Question: I have created a Crystal Report that uses a stored procedure on my SQL Server to return all cards that make a transaction within a given time-scale.
I intend to only identify if a card has been used, and then return the last row (transaction) that the card has made. This should mean that I only return one row per card, regardless of how many transactions are made.
However, when I create a report my output looks like this:

My stored procedure looks like this:
'''
ALTER PROCEDURE [dbo].[RptCardUseDateRange]
-- Add the parameters for the stored procedure here
@DateStart datetime,
@DateEnd datetime
AS
BEGIN
SELECT
PK_Customer,
dbo.getCustomerFullName(PK_Customer) AS FullName,
CardNumber,
NRTransactions,
SchemeName,
DateOfLastTransaction,
TransactionDate
FROM
[Card] C
INNER JOIN CardStatus CS ON C.FK_CardStatus = CS.PK_CardStatus
LEFT JOIN Customer CU ON C.FK_Customer = CU.PK_Customer
INNER JOIN [User] U ON CU.FK_User = U.PK_User
INNER JOIN [Scheme] S ON CU.FK_Scheme = S.PK_Scheme
INNER JOIN [Transaction] T ON C.PK_Card = T.FK_Card
WHERE
TransactionDate BETWEEN @DateStart AND @DateEnd
ORDER BY PK_Customer desc, CardNumber
END
'''
So SO my question is, what should I add to only return one row per card number?
From other posts I have looked at, I have an idea it is something like:
'''
cross apply(select top 1 PK_Transaction From [Transaction] T where T.FK_Card = C.PK_Card) X
'''
But this does nothing, as I suspect I am putting the wrong parameters in.
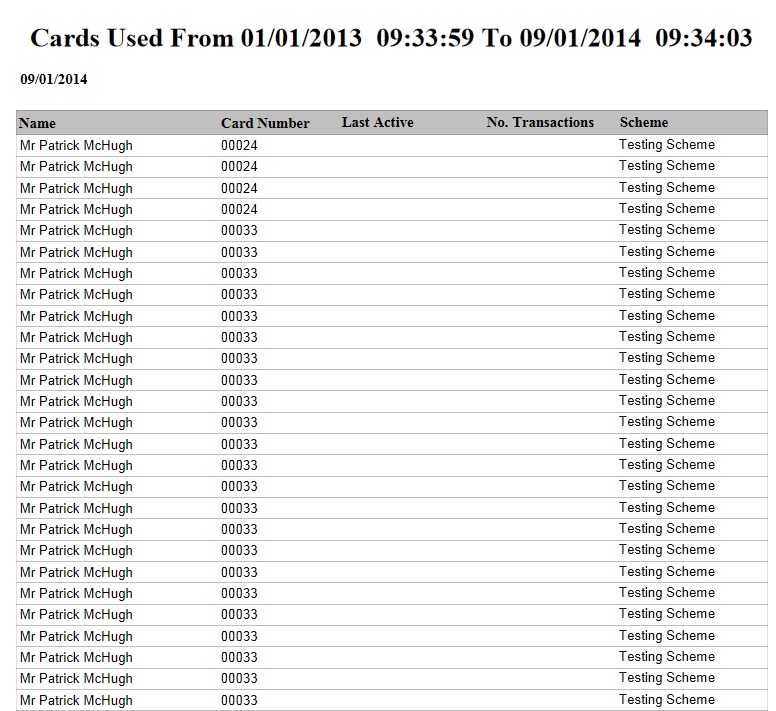
Answer: You need to find the MAX transaction date for each card and get just those records
'''
WITH Data(PK_Customer,FullName, CardNumber, NRTransactions, SchemeName, TransactionDate)
AS
(
SELECT
PK_Customer,
dbo.getCustomerFullName(PK_Customer) AS FullName,
CardNumber,
NRTransactions,
SchemeName,
DateOfLastTransaction,
TransactionDate
FROM
[Card] C
INNER JOIN CardStatus CS ON C.FK_CardStatus = CS.PK_CardStatus
LEFT JOIN Customer CU ON C.FK_Customer = CU.PK_Customer
INNER JOIN [User] U ON CU.FK_User = U.PK_User
INNER JOIN [Scheme] S ON CU.FK_Scheme = S.PK_Scheme
INNER JOIN [Transaction] T ON C.PK_Card = T.FK_Card
WHERE
TransactionDate BETWEEN @DateStart AND @DateEnd
)
SELECT d.*
FROM DATA d
INNER JOIN (
SELECT CardNumber, MAX(TransactionDate) AS TransactionDate
FROM DATA
GROUP BY CardNumber
) md ON d.CardNumber=md.CardNumber and d.TransactionDate = md.TransactionDate
ORDER BY d.PK_Customer desc, d.CardNumber
'''